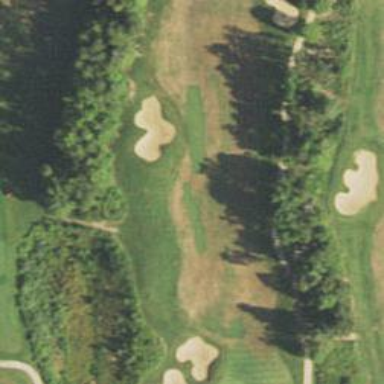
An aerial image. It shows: Well-maintained grassy area designated as golf fairway.